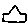
Label: house